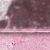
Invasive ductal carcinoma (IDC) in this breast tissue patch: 0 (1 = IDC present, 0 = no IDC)